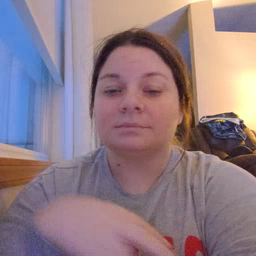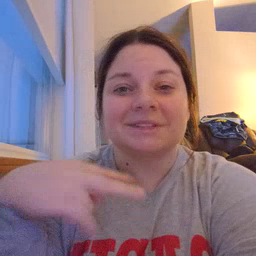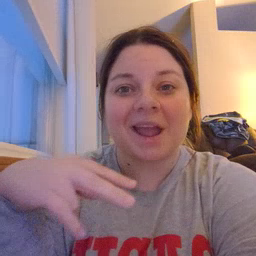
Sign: dance